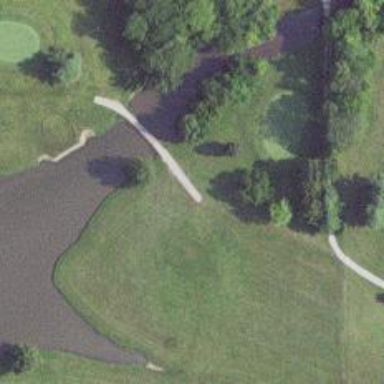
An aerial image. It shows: Path used for both walking and golf.